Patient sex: M
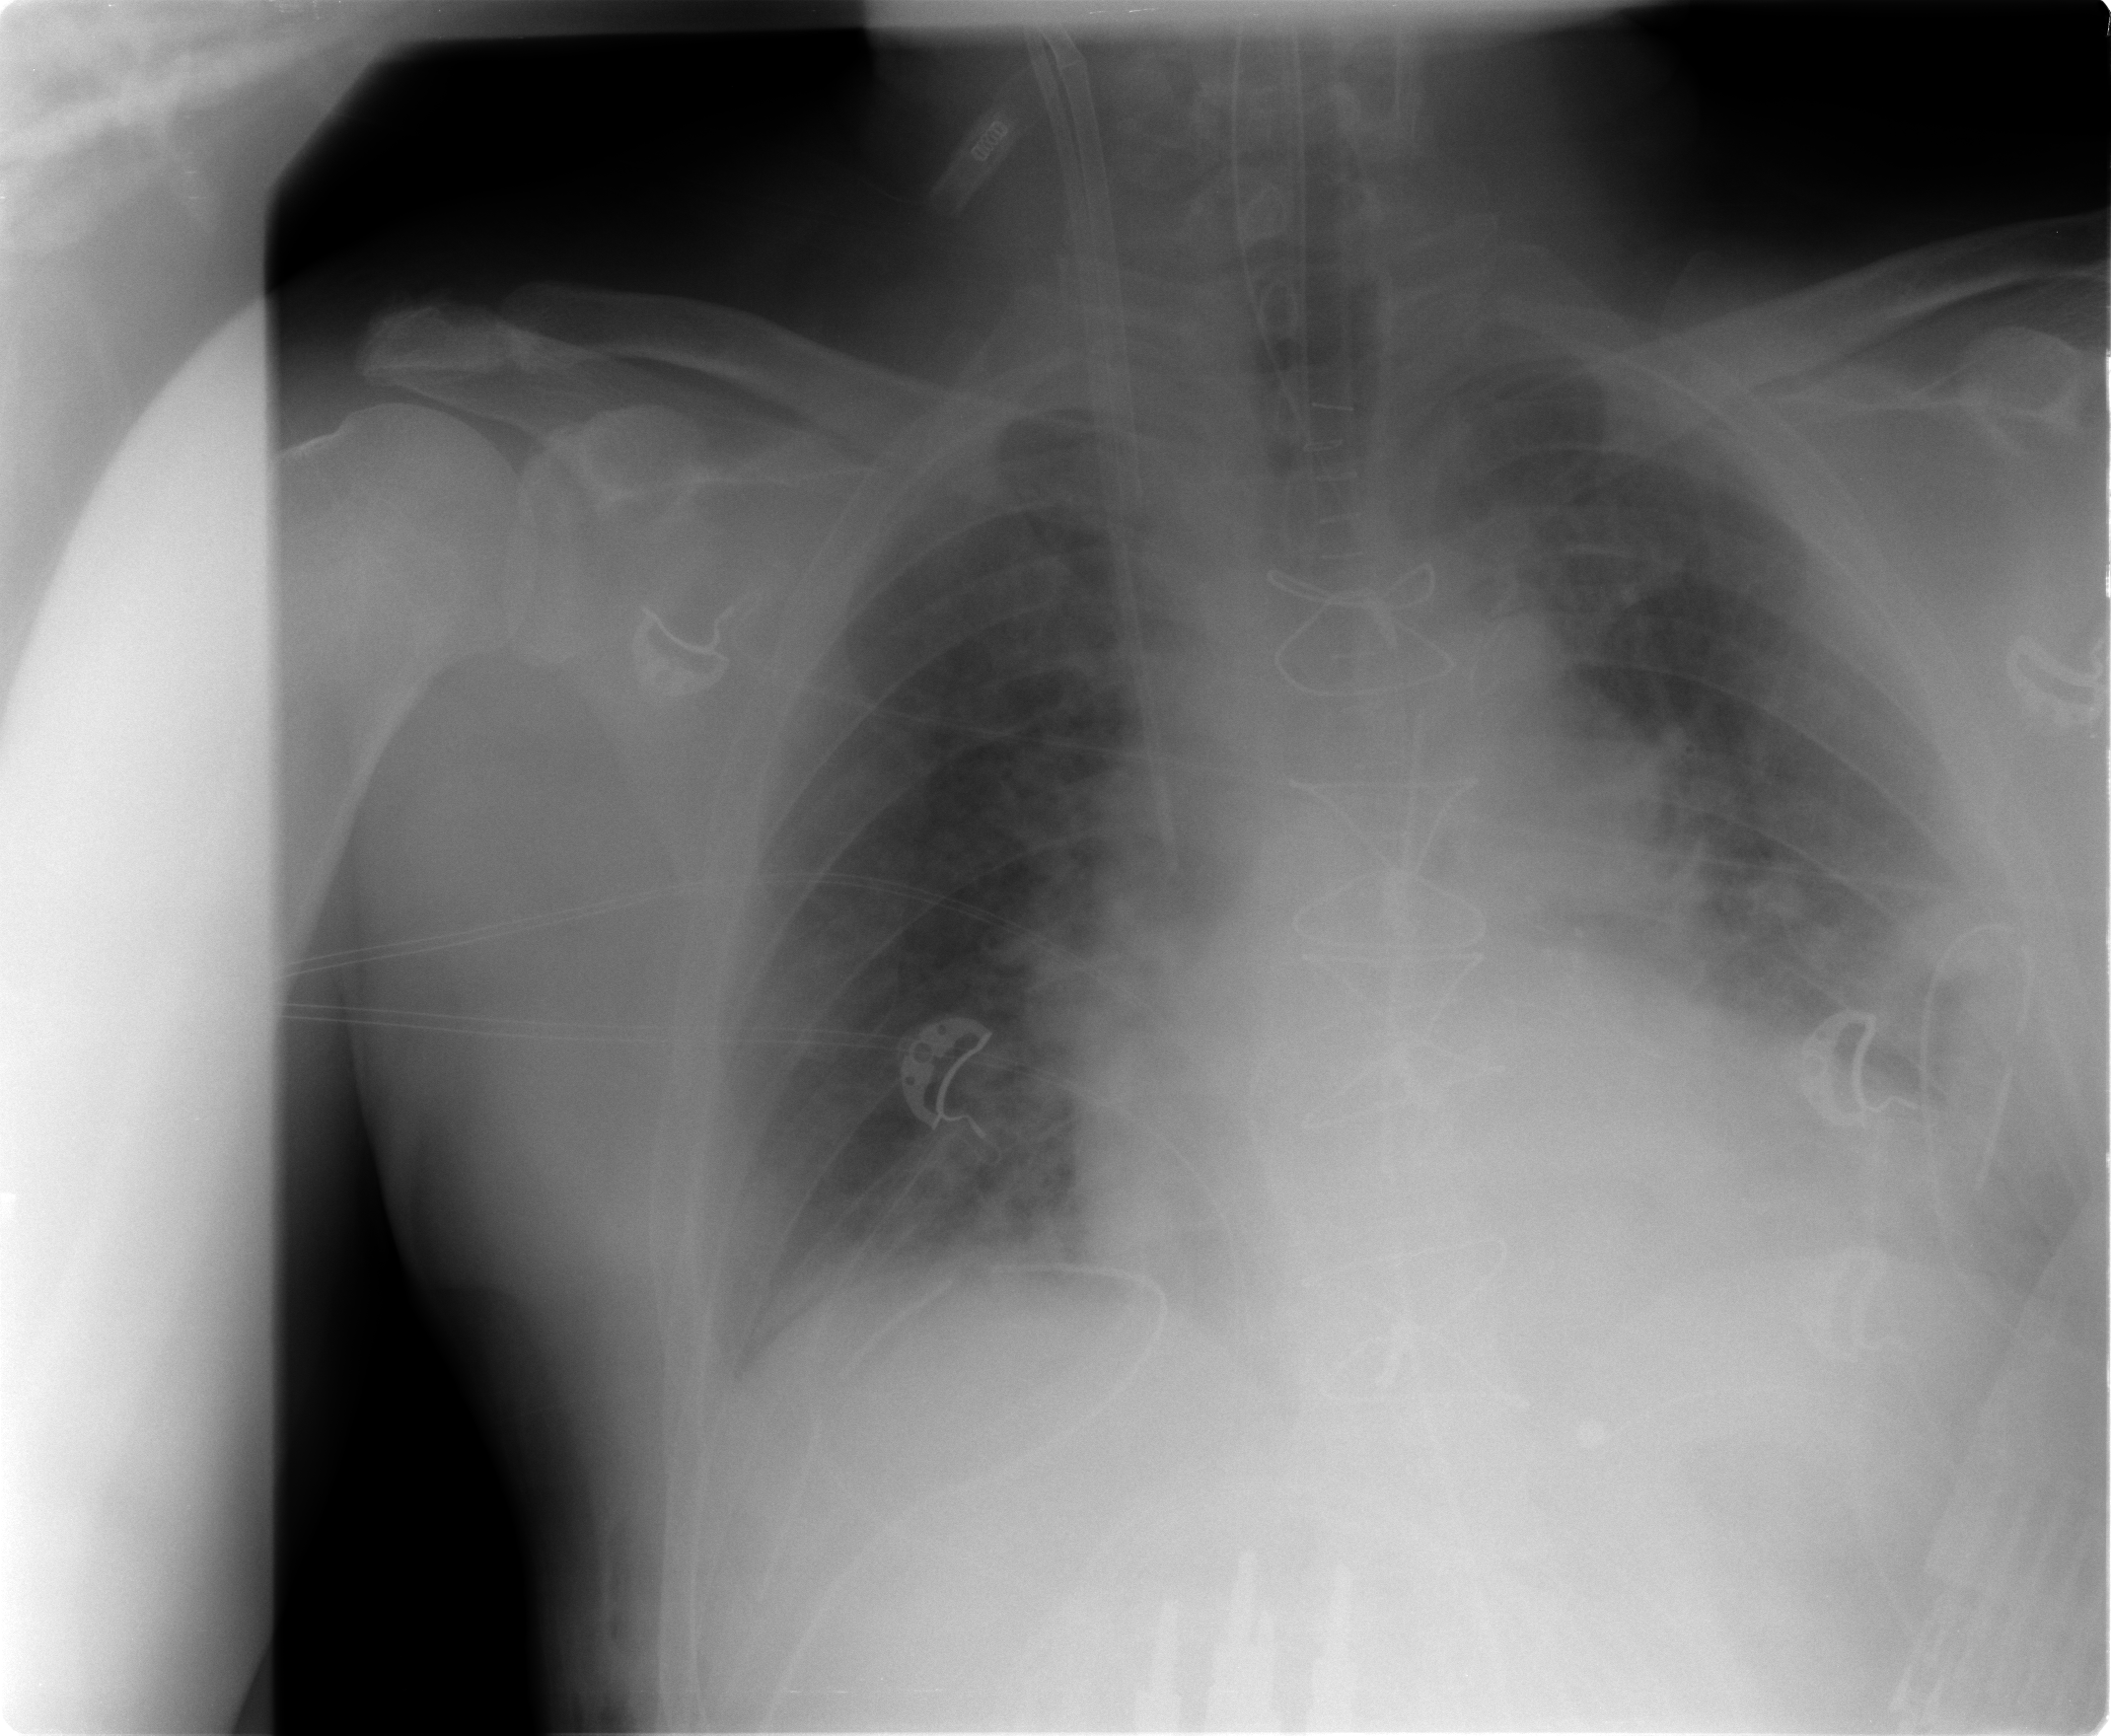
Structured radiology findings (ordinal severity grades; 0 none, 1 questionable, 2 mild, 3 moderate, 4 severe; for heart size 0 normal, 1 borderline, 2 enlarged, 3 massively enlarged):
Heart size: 0
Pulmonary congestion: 2
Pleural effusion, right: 0
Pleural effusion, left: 2
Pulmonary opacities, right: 0
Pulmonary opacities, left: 0
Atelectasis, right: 2
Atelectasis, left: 2